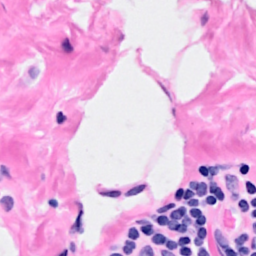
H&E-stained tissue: Breast